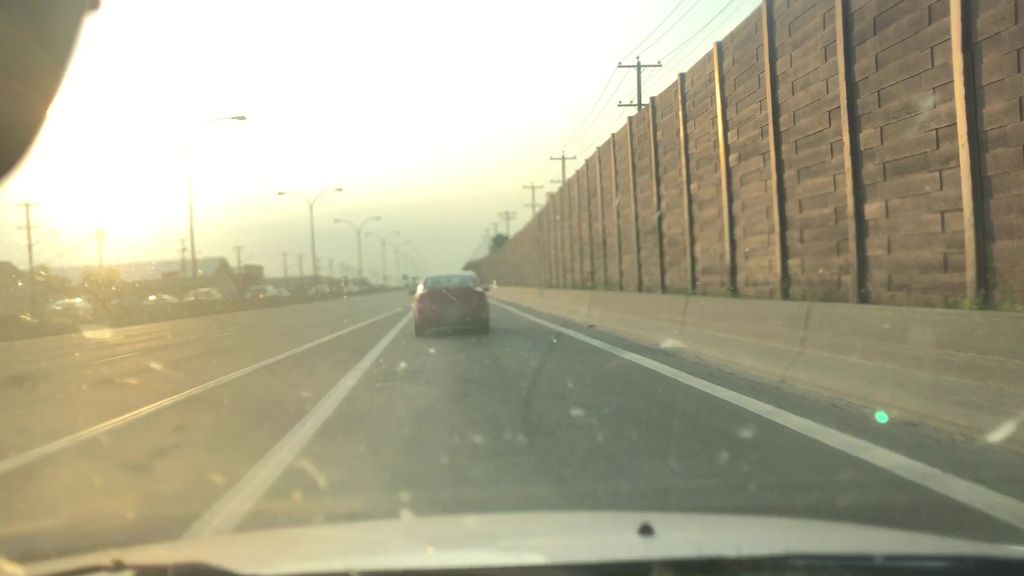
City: edmonton